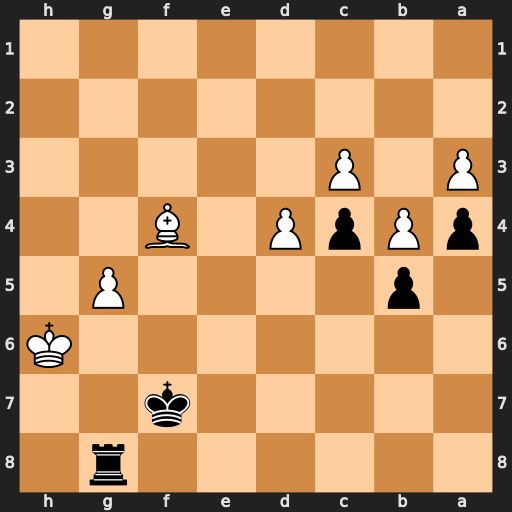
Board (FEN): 6r1/5k2/7K/1p4P1/pPpP1B2/P1P5/8/8
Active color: b
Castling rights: -
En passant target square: -
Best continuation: Rh8#